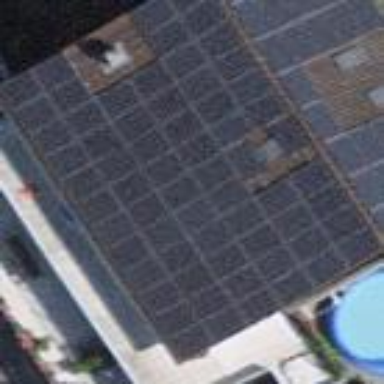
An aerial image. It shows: Solar power generator.